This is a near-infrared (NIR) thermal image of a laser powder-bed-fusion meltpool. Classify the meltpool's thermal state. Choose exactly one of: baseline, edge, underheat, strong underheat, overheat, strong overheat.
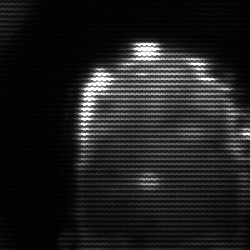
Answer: baseline